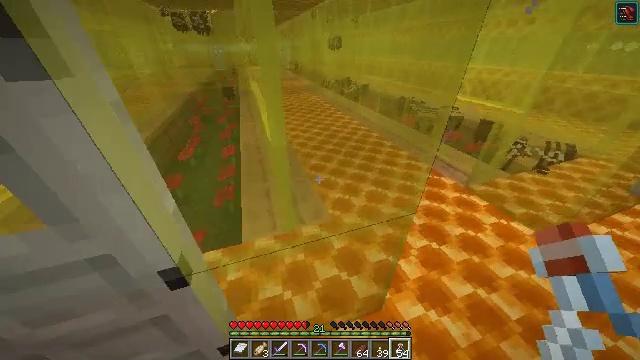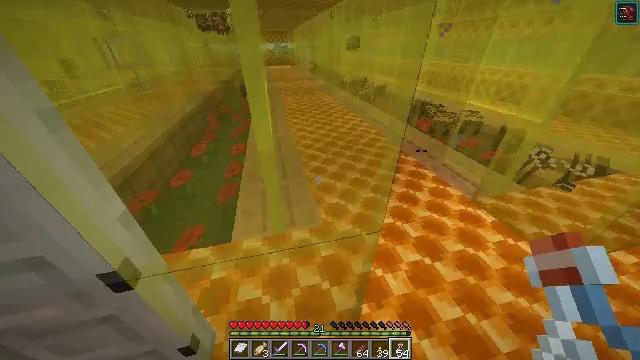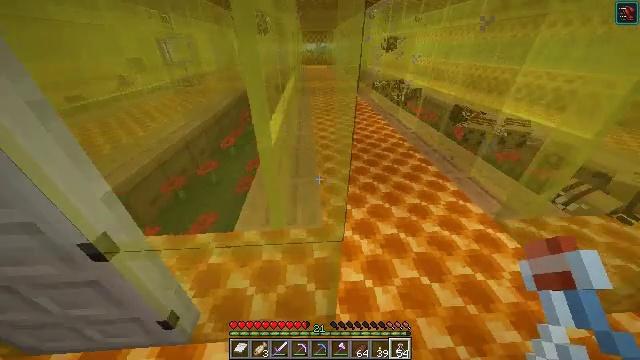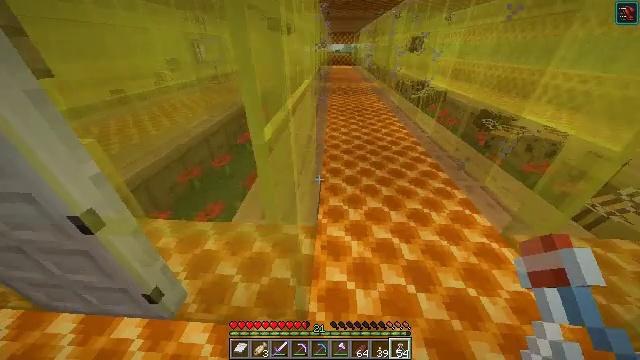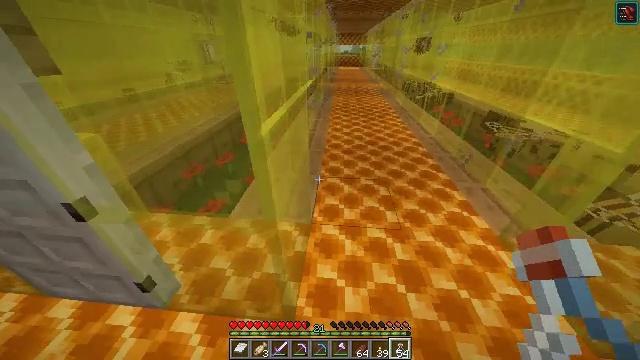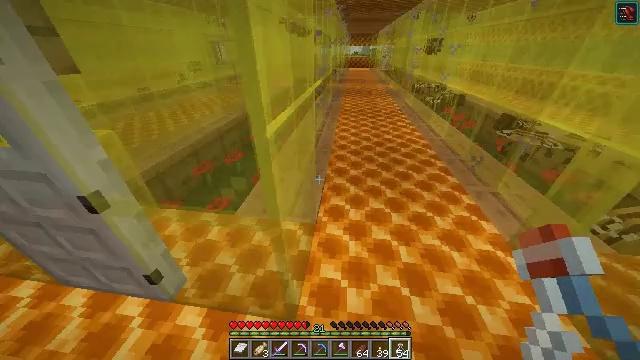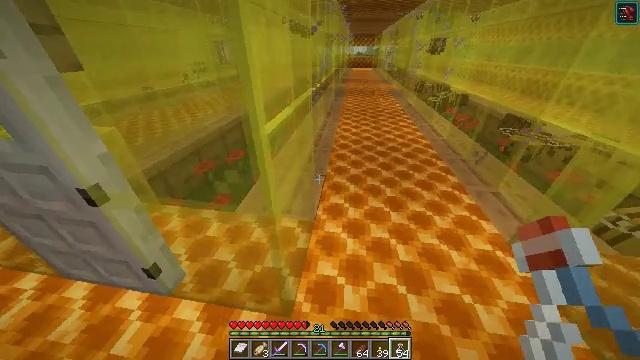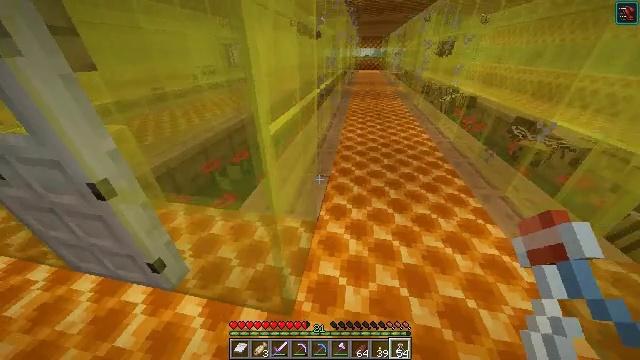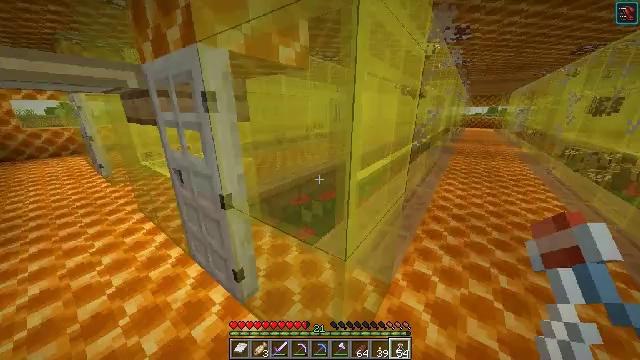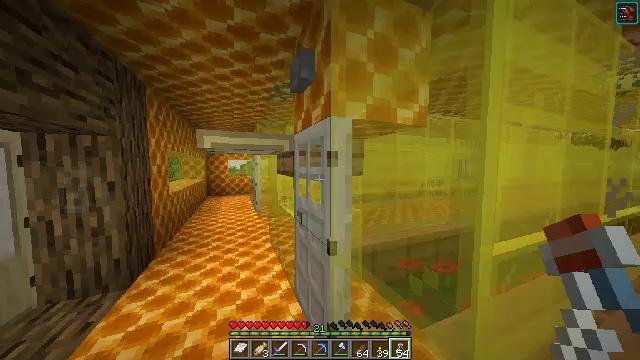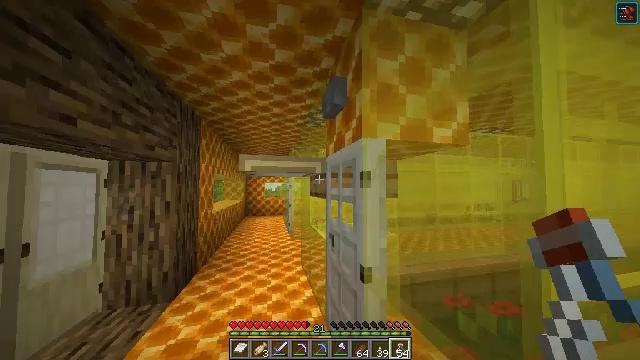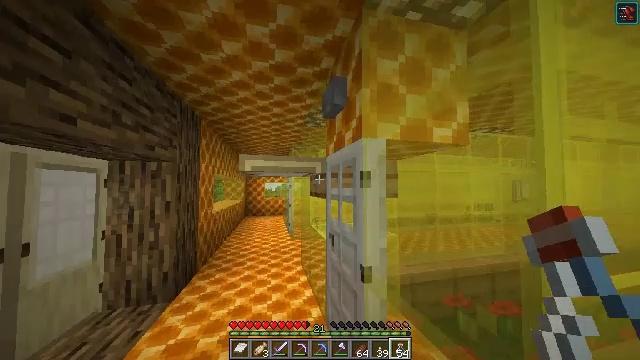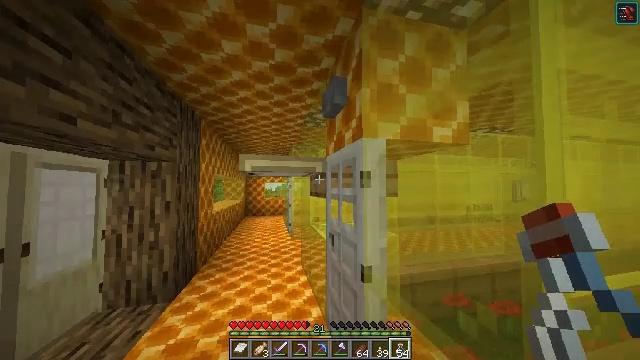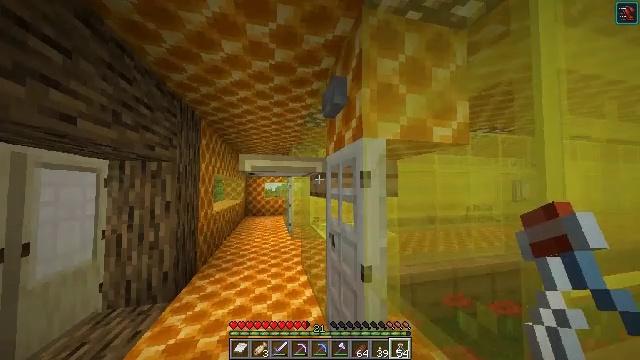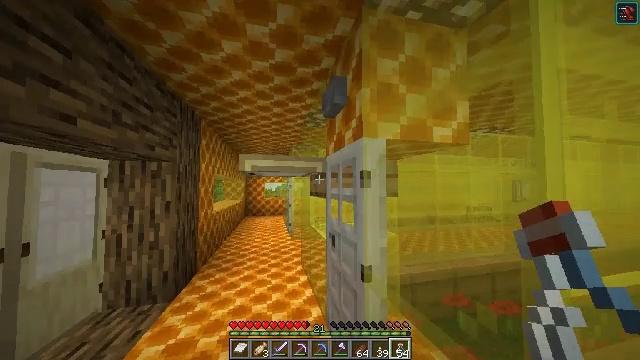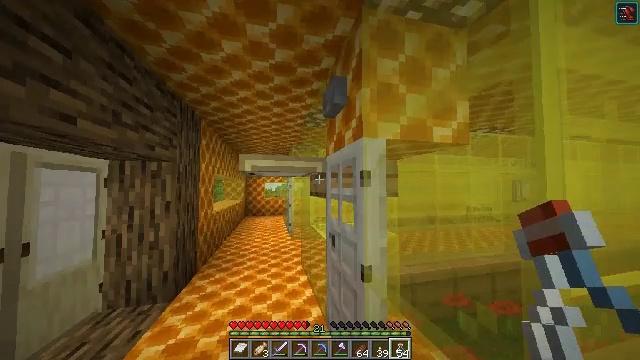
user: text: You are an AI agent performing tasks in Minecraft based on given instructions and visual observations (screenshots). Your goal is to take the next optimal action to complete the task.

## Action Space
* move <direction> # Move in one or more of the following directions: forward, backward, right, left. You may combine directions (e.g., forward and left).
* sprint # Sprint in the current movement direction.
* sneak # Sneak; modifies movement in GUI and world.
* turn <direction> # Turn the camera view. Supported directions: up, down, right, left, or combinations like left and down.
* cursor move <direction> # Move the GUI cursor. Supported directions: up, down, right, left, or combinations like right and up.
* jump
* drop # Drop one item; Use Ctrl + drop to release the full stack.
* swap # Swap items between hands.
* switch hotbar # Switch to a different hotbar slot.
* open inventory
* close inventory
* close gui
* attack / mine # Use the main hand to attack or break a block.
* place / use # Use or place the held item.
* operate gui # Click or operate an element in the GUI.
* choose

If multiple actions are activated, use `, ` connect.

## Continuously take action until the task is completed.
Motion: motion action
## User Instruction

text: Open the crafting table to craft a honey block.
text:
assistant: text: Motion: move right, turn left
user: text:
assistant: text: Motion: move right, turn left
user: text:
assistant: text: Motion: turn left
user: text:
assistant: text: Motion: turn left
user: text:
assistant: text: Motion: turn left
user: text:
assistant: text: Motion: no_op
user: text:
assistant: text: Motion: turn left
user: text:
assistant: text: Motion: turn left and up
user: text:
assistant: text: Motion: turn left and up
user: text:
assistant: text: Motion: turn left and up
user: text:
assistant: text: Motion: no_op
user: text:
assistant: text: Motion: no_op
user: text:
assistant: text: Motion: no_op
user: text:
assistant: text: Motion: no_op
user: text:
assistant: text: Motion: no_op
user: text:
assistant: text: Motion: turn right
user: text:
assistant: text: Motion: turn right and down
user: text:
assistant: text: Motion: turn right and down
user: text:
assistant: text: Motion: turn right and down
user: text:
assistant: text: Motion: turn right
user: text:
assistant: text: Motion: turn left and up
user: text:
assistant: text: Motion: turn left and up
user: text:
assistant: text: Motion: turn left and up
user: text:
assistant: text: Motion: turn left and up
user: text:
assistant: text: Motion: turn left and up
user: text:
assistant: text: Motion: move forward and move left
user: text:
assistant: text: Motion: move forward and move left
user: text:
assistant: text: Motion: move forward and move left, turn right and up
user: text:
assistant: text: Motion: move forward, turn right and up
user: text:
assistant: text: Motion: move forward